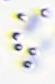
Label: Phaeocystis